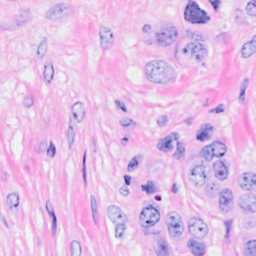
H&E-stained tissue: Breast